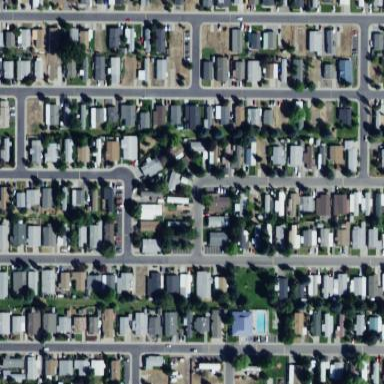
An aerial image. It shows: Residential area designated as trailer park.